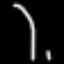
Label: palm tree